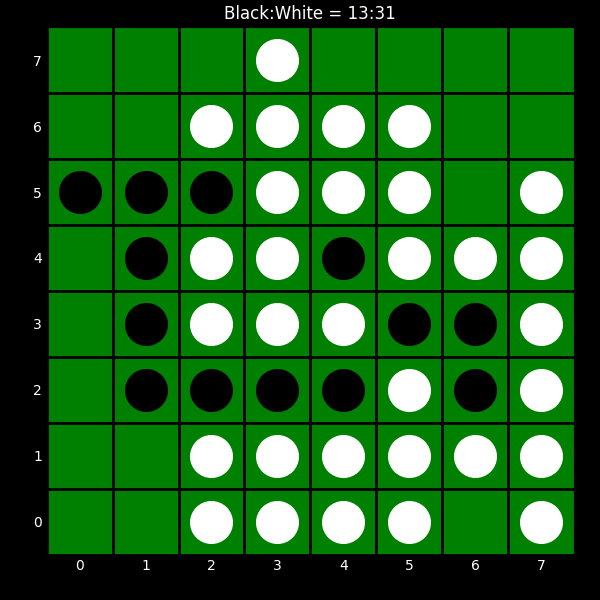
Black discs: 13
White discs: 31